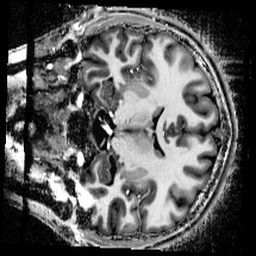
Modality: T1w
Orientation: coronal
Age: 23
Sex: male
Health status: healthy
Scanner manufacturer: siemens
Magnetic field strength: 9.4 T
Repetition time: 9 s
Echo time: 0.0023 s